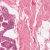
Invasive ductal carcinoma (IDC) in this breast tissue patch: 0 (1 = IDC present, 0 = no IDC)